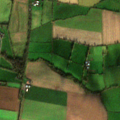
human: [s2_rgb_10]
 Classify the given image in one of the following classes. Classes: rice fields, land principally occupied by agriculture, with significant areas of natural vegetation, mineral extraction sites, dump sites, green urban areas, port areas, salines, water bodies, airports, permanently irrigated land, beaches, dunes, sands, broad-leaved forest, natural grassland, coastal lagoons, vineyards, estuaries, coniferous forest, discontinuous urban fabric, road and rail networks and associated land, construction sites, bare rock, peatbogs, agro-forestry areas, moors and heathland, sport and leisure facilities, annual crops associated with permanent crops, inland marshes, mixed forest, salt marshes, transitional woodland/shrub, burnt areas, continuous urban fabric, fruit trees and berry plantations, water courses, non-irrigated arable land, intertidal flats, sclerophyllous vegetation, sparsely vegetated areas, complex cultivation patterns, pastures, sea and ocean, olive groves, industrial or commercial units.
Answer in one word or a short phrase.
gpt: non-irrigated arable land, pastures